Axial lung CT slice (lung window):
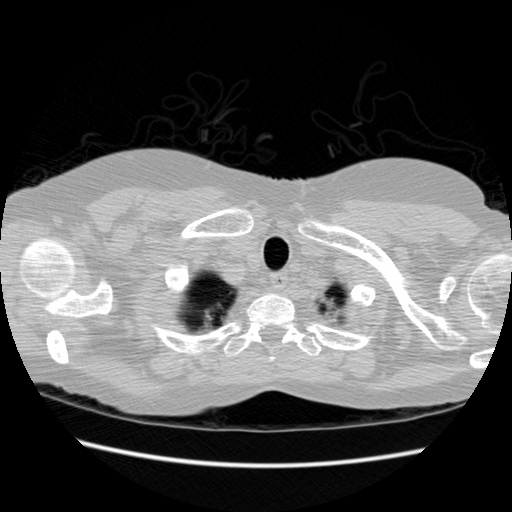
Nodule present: no